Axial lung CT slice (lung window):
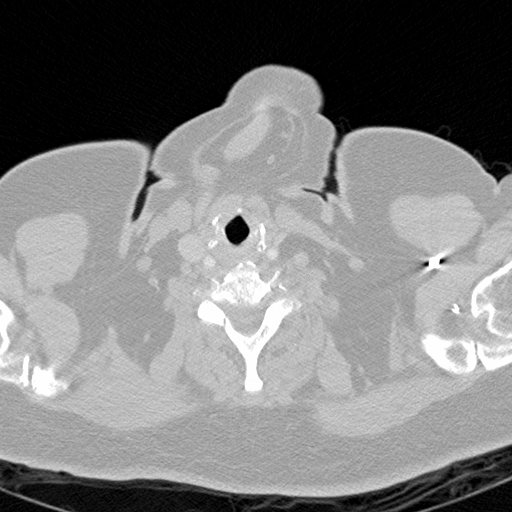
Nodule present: no